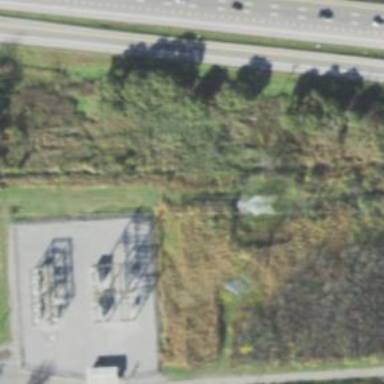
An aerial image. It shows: Power substation.